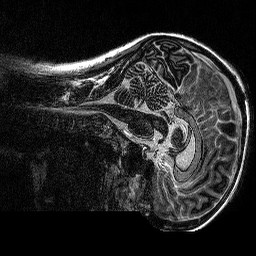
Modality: MP2RAGE
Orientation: sagittal
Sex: female
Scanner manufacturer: siemens
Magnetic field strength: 3 T
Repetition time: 5 s
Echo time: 0.00292 s